Question: I want the circular image to be in the centre.
How to have it in the centre of the device?
I don't want to use a relative layout. I have all ready tried that, but it needs a hard coded value for the circle; hence. it won't work on all the devices.
I am trying to achieve it by LinearLayout (using android:layout_weight property)
I have tried 'android:layout_gravity="center",android:gravity="center"'
but the circle still won't make it to the centre.
I have attached the screen for reference

I want the circle to be in parent center
My xml is:
'''
<?xml version="1.0" encoding="utf-8"?>
<LinearLayout xmlns:android="http://schemas.android.com/apk/res/android"
xmlns:app="http://schemas.android.com/apk/res/com.example.dd"
android:layout_width="match_parent"
android:layout_height="match_parent"
android:layout_gravity="center"
android:orientation="vertical" >
<LinearLayout
android:id="@+id/LinearLayout02"
android:layout_width="fill_parent"
android:layout_height="wrap_content"
android:layout_gravity="center"
android:orientation="horizontal" >
<Button
android:id="@+id/Button04"
android:layout_width="fill_parent"
android:layout_height="wrap_content"
android:layout_weight="1"
android:text="left1" >
</Button>
<com.example.dd.CircularImageView
android:id="@+id/round"
android:layout_width="fill_parent"
android:layout_height="wrap_content"
android:layout_weight="1"
android:src="@drawable/buttonarea"
app:border="true"
app:border_color="#323232"
app:border_width="55dp"
app:shadow="true" />
<Button
android:id="@+id/Button08"
android:layout_width="fill_parent"
android:layout_height="wrap_content"
android:layout_weight="1"
android:text="right" >
</Button>
</LinearLayout>
</LinearLayout>
'''
My circular class is:
'''
public class CircularImageView extends ImageView {
private int borderWidth;
private int canvasSize;
private Bitmap image;
private Paint paint;
private Paint paintBorder;
public CircularImageView(final Context context) {
this(context, null);
}
public CircularImageView(Context context, AttributeSet attrs) {
this(context, attrs, R.attr.circularImageViewStyle);
}
public CircularImageView(Context context, AttributeSet attrs, int defStyle) {
super(context, attrs, defStyle);
// init paint
paint = new Paint();
paint.setAntiAlias(true);
paintBorder = new Paint();
paintBorder.setAntiAlias(true);
// load the styled attributes and set their properties
TypedArray attributes = context.obtainStyledAttributes(attrs, R.styleable.CircularImageView, defStyle, 0);
if(attributes.getBoolean(R.styleable.CircularImageView_border, true)) {
int defaultBorderSize = (int) (4 * getContext().getResources().getDisplayMetrics().density + 0.5f);
setBorderWidth(attributes.getDimensionPixelOffset(R.styleable.CircularImageView_border_width, defaultBorderSize));
setBorderColor(attributes.getColor(R.styleable.CircularImageView_border_color, Color.WHITE));
}
if(attributes.getBoolean(R.styleable.CircularImageView_shadow, false))
addShadow();
}
public void setBorderWidth(int borderWidth) {
Log.d("TAG","::::::::::::borderWidth"+borderWidth);
this.borderWidth = borderWidth;
this.requestLayout();
this.invalidate();
}
public void setBorderColor(int borderColor) {
if (paintBorder != null)
paintBorder.setColor(borderColor);
this.invalidate();
}
public void addShadow() {
setLayerType(LAYER_TYPE_SOFTWARE, paintBorder);
paintBorder.setShadowLayer(4.0f, 0.0f, 2.0f, Color.BLACK);
}
@Override
public void onDraw(Canvas canvas) {
// load the bitmap
image = drawableToBitmap(getDrawable());
// init shader
if (image != null) {
canvasSize = canvas.getWidth();
Log.d("TAG","::::::::::::canvasSize"+canvasSize);
if(canvas.getHeight()<canvasSize)
canvasSize = canvas.getHeight();
BitmapShader shader = new BitmapShader(Bitmap.createScaledBitmap(image, canvasSize, canvasSize, false), Shader.TileMode.CLAMP, Shader.TileMode.CLAMP);
paint.setShader(shader);
// circleCenter is the x or y of the view's center
// radius is the radius in pixels of the cirle to be drawn
// paint contains the shader that will texture the shape
int circleCenter = (canvasSize - (borderWidth * 2)) / 2;
canvas.drawCircle(circleCenter + borderWidth, circleCenter + borderWidth, ((canvasSize - (borderWidth * 2)) / 2) + borderWidth - 4.0f, paintBorder);
canvas.drawCircle(circleCenter + borderWidth, circleCenter + borderWidth, ((canvasSize - (borderWidth * 2)) / 2) - 4.0f, paint);
}
}
@Override
protected void onMeasure(int widthMeasureSpec, int heightMeasureSpec) {
int width = measureWidth(widthMeasureSpec);
int height = measureHeight(heightMeasureSpec);
setMeasuredDimension(width, height);
}
private int measureWidth(int measureSpec) {
int result = 0;
int specMode = MeasureSpec.getMode(measureSpec);
int specSize = MeasureSpec.getSize(measureSpec);
if (specMode == MeasureSpec.EXACTLY) {
// The parent has determined an exact size for the child.
result = specSize;
} else if (specMode == MeasureSpec.AT_MOST) {
// The child can be as large as it wants up to the specified size.
result = specSize;
} else {
// The parent has not imposed any constraint on the child.
result = canvasSize;
}
return result;
}
private int measureHeight(int measureSpecHeight) {
int result = 0;
int specMode = MeasureSpec.getMode(measureSpecHeight);
int specSize = MeasureSpec.getSize(measureSpecHeight);
if (specMode == MeasureSpec.EXACTLY) {
// We were told how big to be
result = specSize;
} else if (specMode == MeasureSpec.AT_MOST) {
// The child can be as large as it wants up to the specified size.
result = specSize;
} else {
// Measure the text (beware: ascent is a negative number)
result = canvasSize;
}
return (result + 2);
}
public Bitmap drawableToBitmap(Drawable drawable) {
if (drawable == null) {
return null;
} else if (drawable instanceof BitmapDrawable) {
return ((BitmapDrawable) drawable).getBitmap();
}
Bitmap bitmap = Bitmap.createBitmap(drawable.getIntrinsicWidth(),
drawable.getIntrinsicHeight(), Bitmap.Config.ARGB_8888);
Canvas canvas = new Canvas(bitmap);
drawable.setBounds(0, 0, canvas.getWidth(), canvas.getHeight());
drawable.draw(canvas);
return bitmap;
}
'''
my attrs.xml goes in values:
'''
<?xml version="1.0" encoding="utf-8"?>
<resources>
<declare-styleable name="CircularImageView">
<attr name="border" format="boolean"></attr>
<attr name="border_width" format="dimension"></attr>
<attr name="border_color" format="color"></attr>
<attr name="shadow" format="boolean"></attr>
</declare-styleable>
<declare-styleable name="Theme">
<attr name="circularImageViewStyle" format="reference"></attr>
</declare-styleable>
</resources>
'''
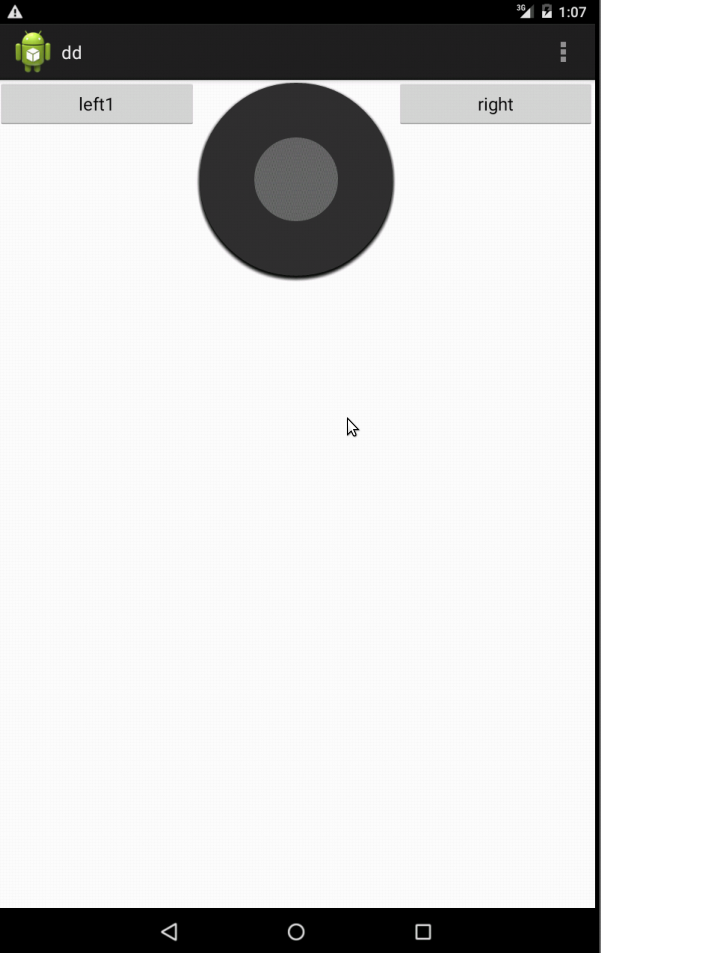
Answer: Use some fake layouts and set the visibility to invisible. This should do the trick.
'''
<?xml version="1.0" encoding="utf-8"?>
<LinearLayout xmlns:android="http://schemas.android.com/apk/res/android"
xmlns:app="http://schemas.android.com/apk/res/com.example.dd"
android:layout_width="match_parent"
android:layout_height="match_parent"
android:layout_gravity="center"
android:orientation="vertical" >
<LinearLayout
android:id="@+id/LinearLayout02"
android:layout_width="fill_parent"
android:layout_height="match_parent"
android:layout_gravity="center"
android:orientation="horizontal" >
<Button
android:id="@+id/Button04"
android:layout_width="fill_parent"
android:layout_height="wrap_content"
android:layout_weight="1"
android:text="left1" >
</Button>
<LinearLayout
android:layout_width="match_parent"
android:layout_height="match_parent"
android:layout_weight="1"
android:orientation="vertical" >
<Button
android:layout_width="match_parent"
android:layout_height="match_parent"
android:layout_weight="1"
android:orientation="vertical"
android:text="dummy"
android:visibility="invisible" >
</Button>
<Button
android:id="@+id/round"
android:layout_width="fill_parent"
android:layout_height="match_parent"
android:layout_weight="1"
android:background="@android:drawable/star_on"
app:shadow="true" />
<Button
android:layout_width="match_parent"
android:layout_height="match_parent"
android:layout_weight="1"
android:orientation="vertical"
android:text="dummy"
android:visibility="invisible" >
</Button>
</LinearLayout>
<Button
android:id="@+id/Button08"
android:layout_width="fill_parent"
android:layout_height="wrap_content"
android:layout_weight="1"
android:text="right" >
</Button>
</LinearLayout>
</LinearLayout>
'''